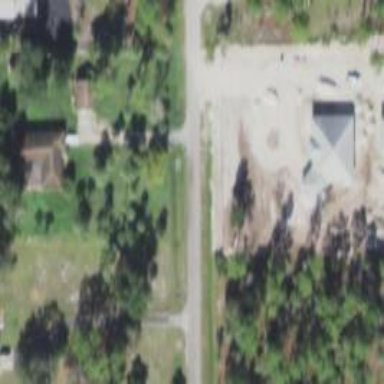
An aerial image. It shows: Driveway leading to service road.